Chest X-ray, AP view. Patient: 55 years old, sex M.
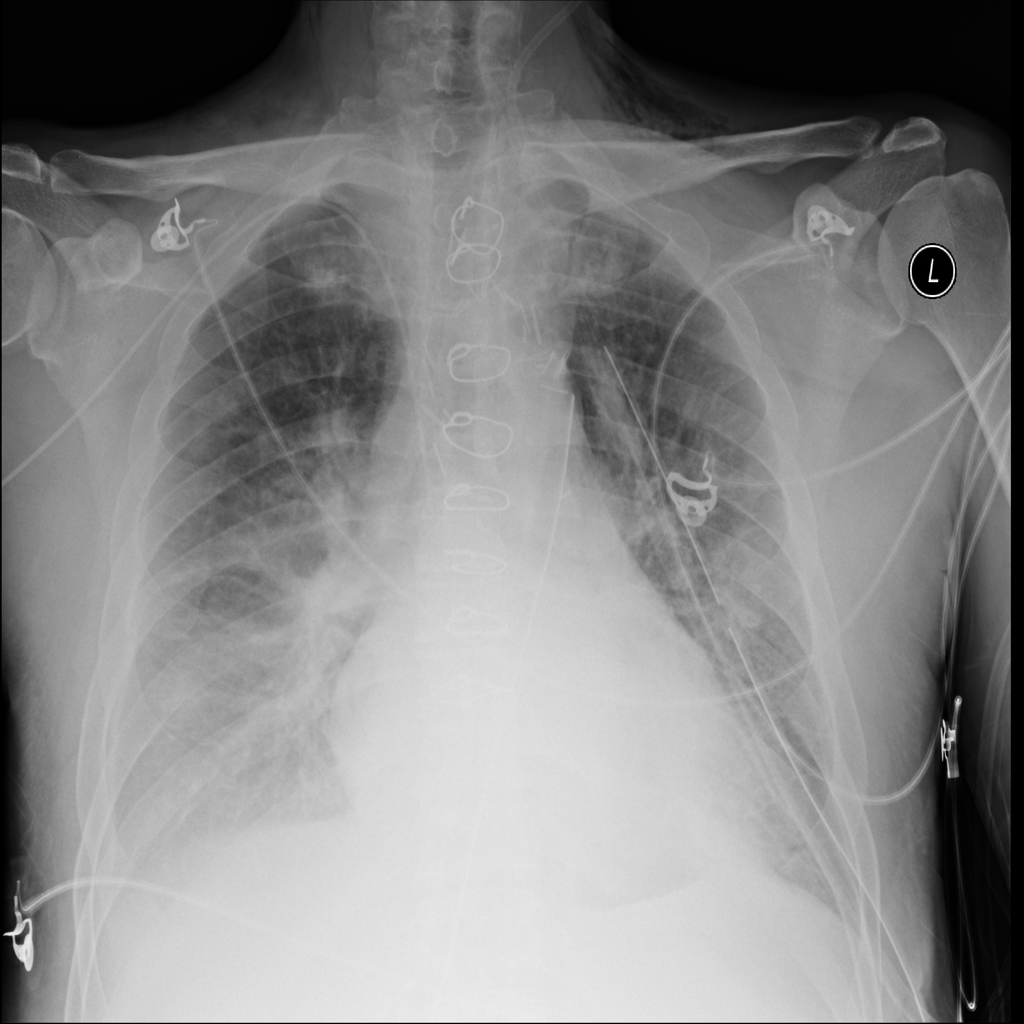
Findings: Edema, Infiltration